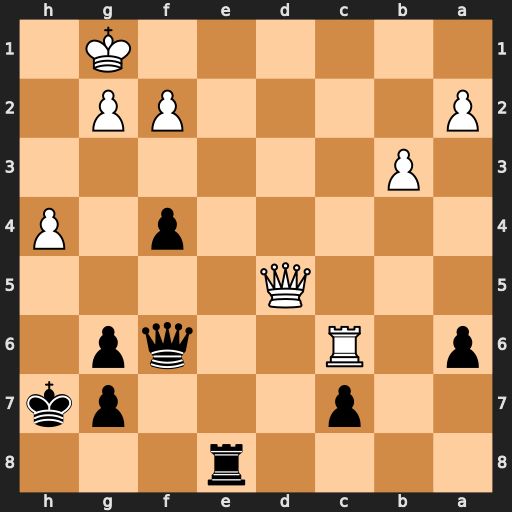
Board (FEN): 4r3/2p3pk/p1R2qp1/3Q4/5p1P/1P6/P4PP1/6K1
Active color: b
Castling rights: -
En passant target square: -
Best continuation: Re1+ Kh2 Qxh4#